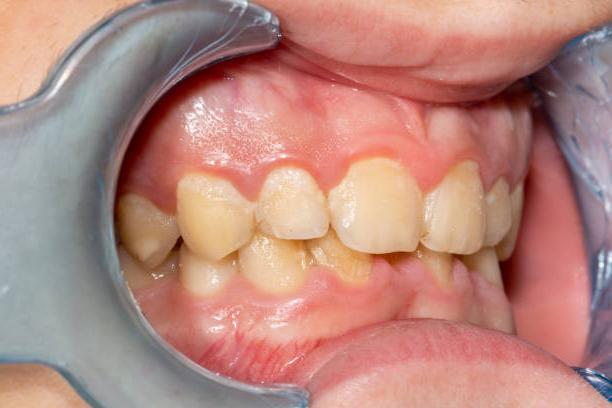
Condition: Gingivitis